Question: I want to return only the newest rows that have a different 'video_id'.
I have been having trouble getting this to work no matter which way I try it... I have done this before and it isn't that difficult but for some reason my particular query will not work.
My table/results:

I have been trying this:
'''
SELECT * FROM user_video_history
WHERE 'user_id' = $db_safe_user_id
GROUP BY video_id
ORDER BY 'date' DESC LIMIT 3
'''
I have also tried this:
'''
SELECT *
FROM (SELECT *
FROM user_video_history
WHERE 'user_id' = $db_safe_user_id
ORDER BY 'date' DESC)
GROUP BY 'video_id'
ORDER BY 'date' DESC
'''
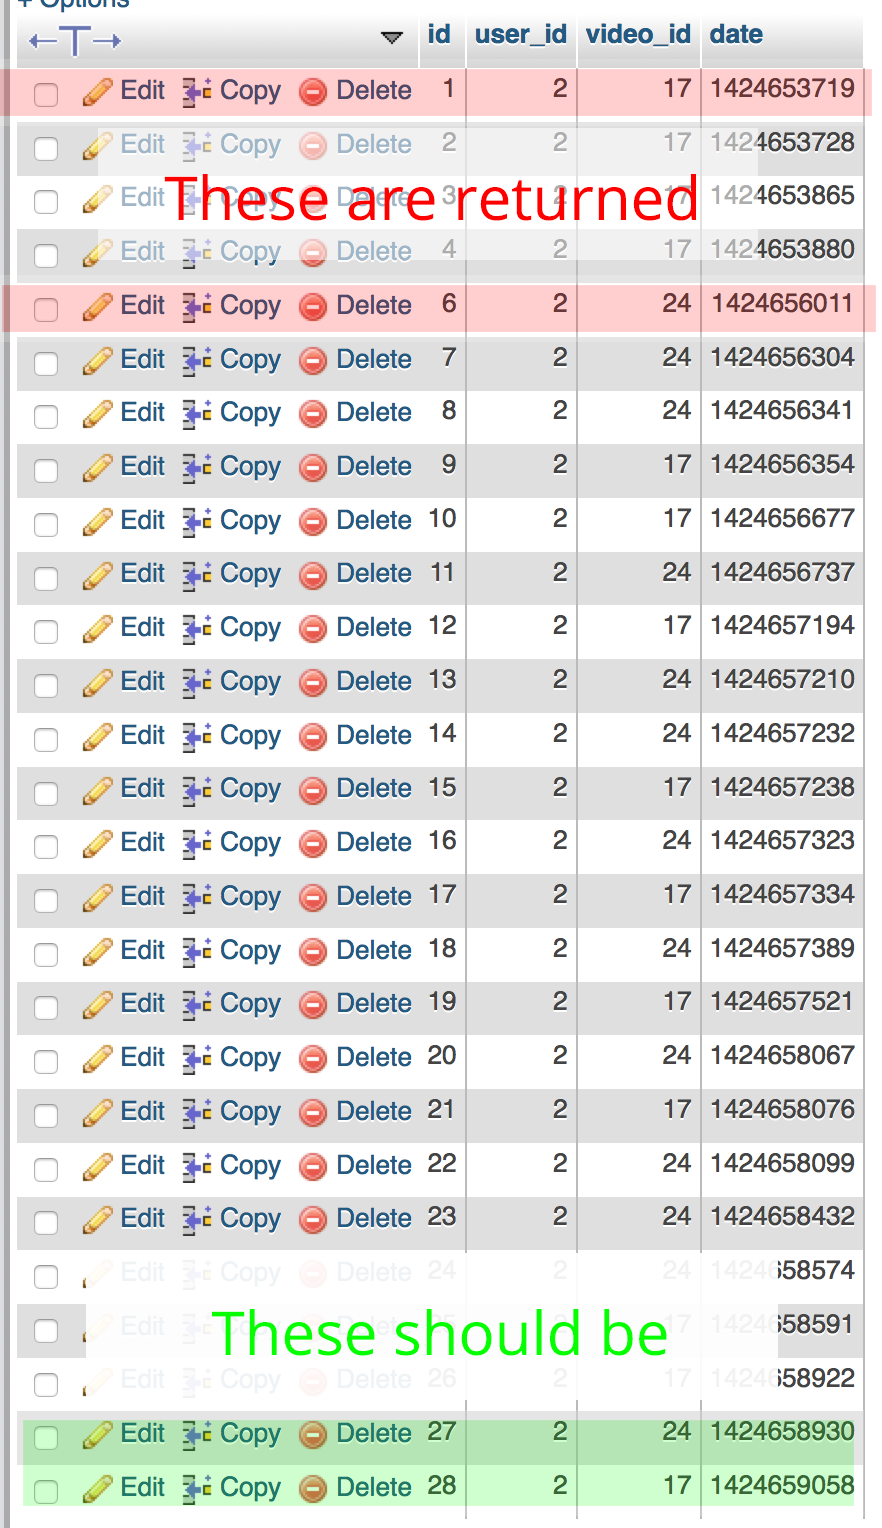
Answer: You cannot use select * when you GROUP BY
Try this...
'''
SELECT
A . *
FROM
user_video_history A,
(SELECT
video_id, max(date) maxdate
FROM
user_video_history
WHERE
'user_id' = $db_safe_user_id
GROUP BY video_id) B
where
A.video_id = B.video_id
and A.date = B.maxdate
order by A.date DESC
limit 3
'''